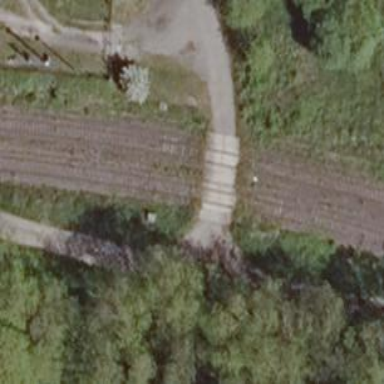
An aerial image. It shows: Level crossing along the railway.